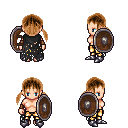
a pixel art fantasy rpg character, female body template, human, light skin, black tattered cape, gold greaves, brown twin-tailed hairstyle, cloth bracers, metal boots, shield, four views (front, back, left, right), 2x2 character sprite sheet, small pixel art, hard edges, no anti-aliasing